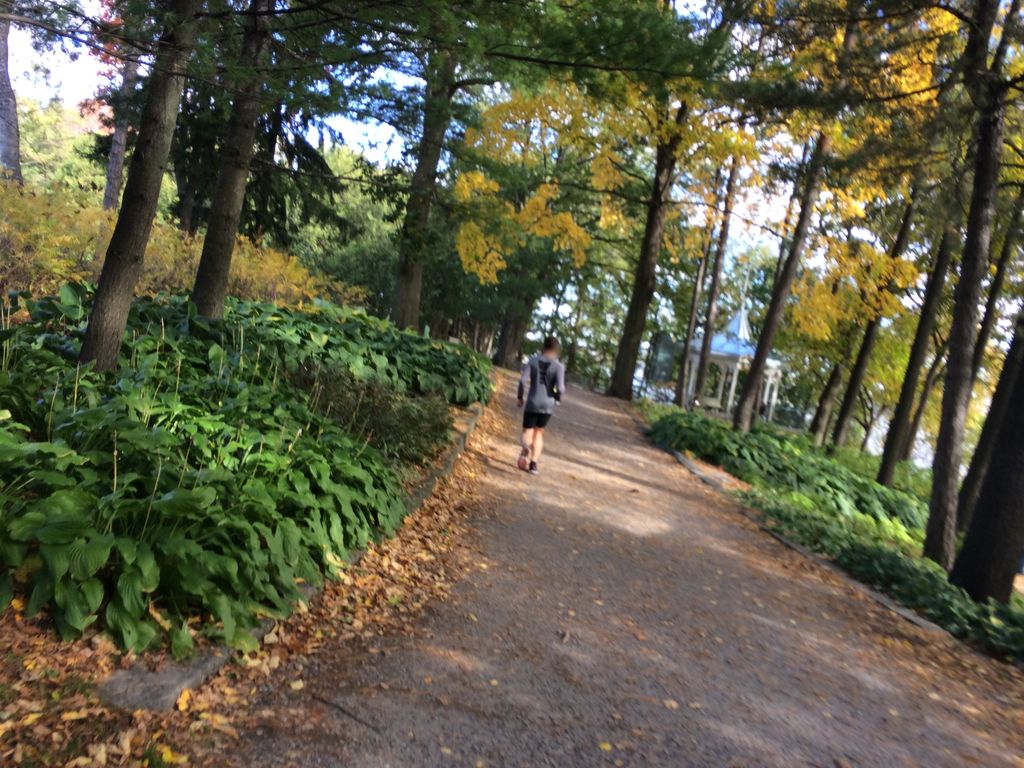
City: quebec_city